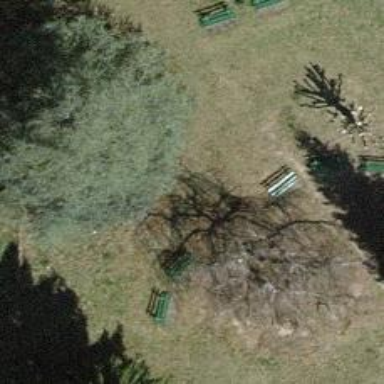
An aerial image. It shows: Bench for seating.